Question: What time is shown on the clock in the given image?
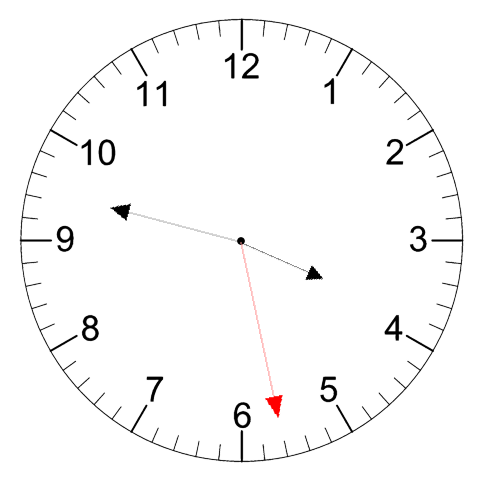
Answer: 03:47:28